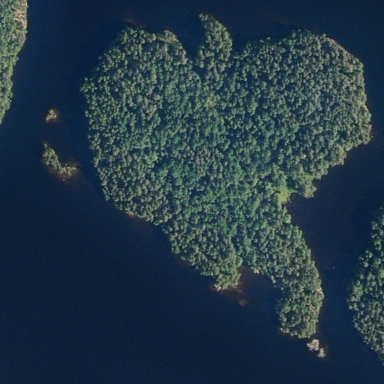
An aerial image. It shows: Island.